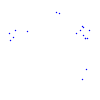
Particle: proton